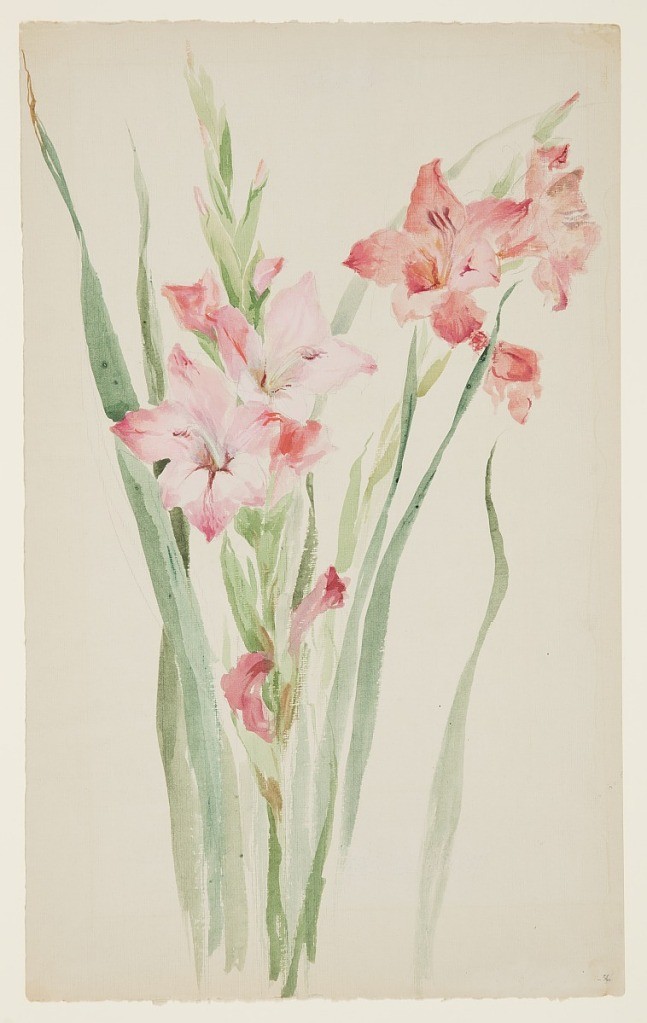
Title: Study of Amaryllises
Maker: Sophia L. Crownfield, American, 1862–1929
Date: early 20th century
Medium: Brush and watercolor, graphite on gray, linen-textured paper
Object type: Drawing
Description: Vertical sheet depicting two sprays of pink and red amaryllises with green foliage.